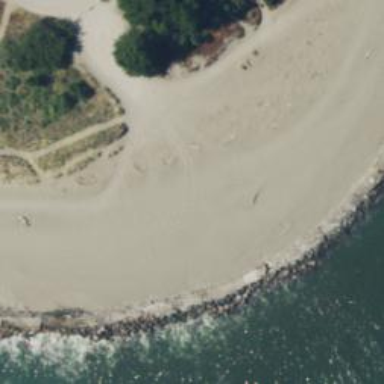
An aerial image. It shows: Sandy beach with natural surface.